Question: I have radio button list and inside one of its itemlists I have html input type="text".
When I select the option with input text field, and then click on the text field the focus gets lost and focus shifts to radio button list item that is selected.
Here is the display what I am trying to achieve

When I click on "Dealer Name" the focus gets shifted to Dealer radio button and so user can not type "Dealer Name"
This above behavior is happening in firefox. In Chrome it's not causing any problem
:
This is the code I used when selected index change
'''
$("#rOD").change(function () {
if ($("#rOD input:checked").val() == "Dealer") { $("#txtDName").removeAttr("disabled"); }
else { $("#txtDName").attr("disabled", "disabled"); }
});
'''
I have tried using following code to change focus
'''
function fc(elem) {
$("#rOD").focusout();
$(elem).focus();
}
'''
And this is the markup
'''
<asp:RadioButtonList Font-Size="Small" ID="rOD" data-toggle="popover" title="Field required"
data-content="Please Select" ClientIDMode="Static" runat="server"
RepeatDirection="Vertical">
<asp:ListItem Text="Owner" Value="Owner">Owner</asp:ListItem>
<asp:ListItem Text="Dealer" Value="Dealer">Dealer&nbsp <input type="text" id="txtDName" onclick="return fc(this);" placeholder="Dealer Name" disabled="disabled" data-toggle="popover" title="Field required" data-content="Please Select" style="width:150px" /> </asp:ListItem>
</asp:RadioButtonList>
'''
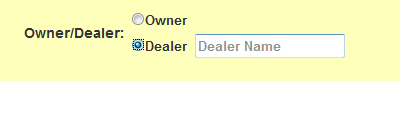
Answer: try this 'jQuery' code:-
'''
$("#rOD").click(function (e) {
$("#rOD input:checked").next().find('input').focus();
});
$("#rOD").change(function (e) {
if ($("#rOD input:checked").val() == "Dealer") {
$("#txtDName").removeAttr("disabled");
e.preventDefault();
} else {
$("#txtDName").attr("disabled", "disabled");
}
});
'''